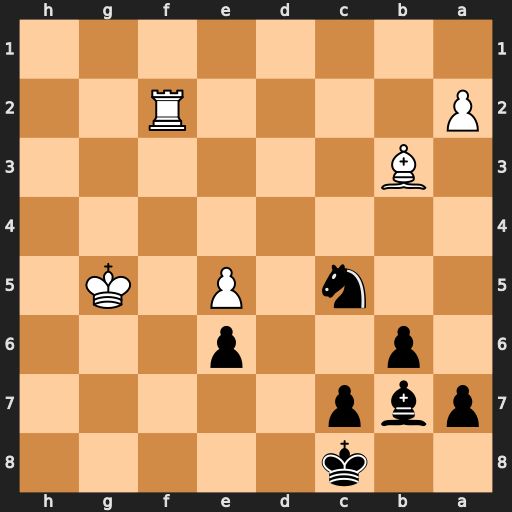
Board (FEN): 2k5/pbp5/1p2p3/2n1P1K1/8/1B6/P4R2/8
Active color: b
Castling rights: -
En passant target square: -
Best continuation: Ne4+ Kf4 Nxf2